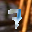
Label: 7